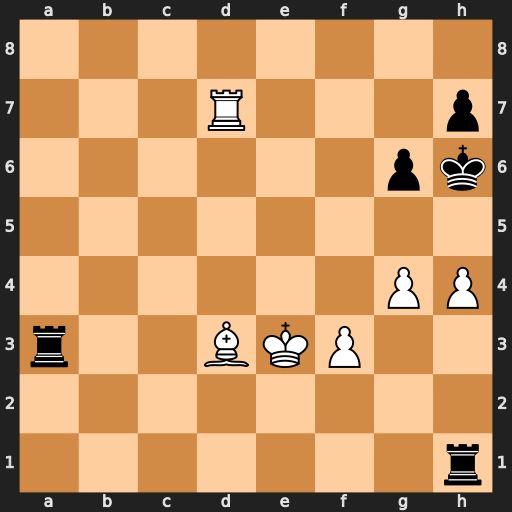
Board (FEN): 8/3R3p/6pk/8/6PP/r2BKP2/8/7r
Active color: w
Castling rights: -
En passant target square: -
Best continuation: g5+ Kh5 Rxh7#